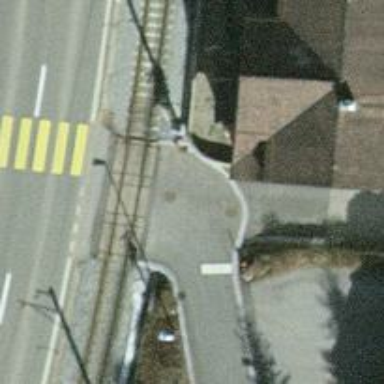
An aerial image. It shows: Railway crossing.